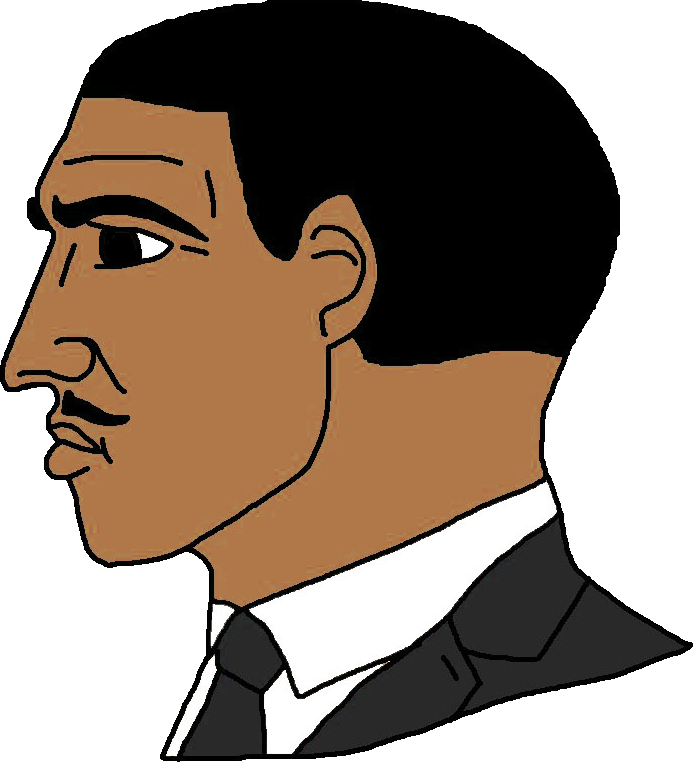
Label: 5_Blackjak